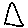
Label: triangle